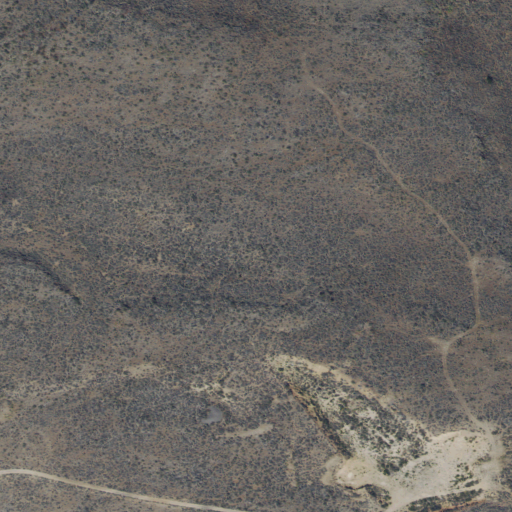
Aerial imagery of mountain in Idaho named Johnson Hill containing shrub and grassland